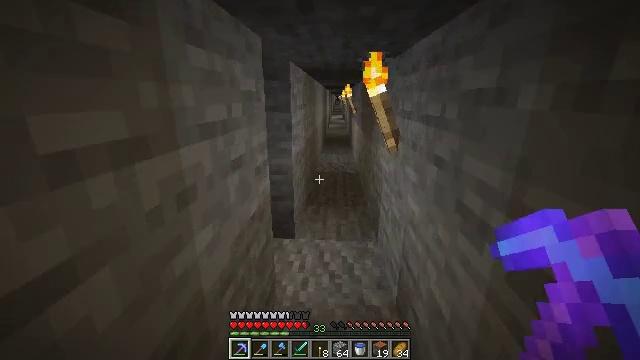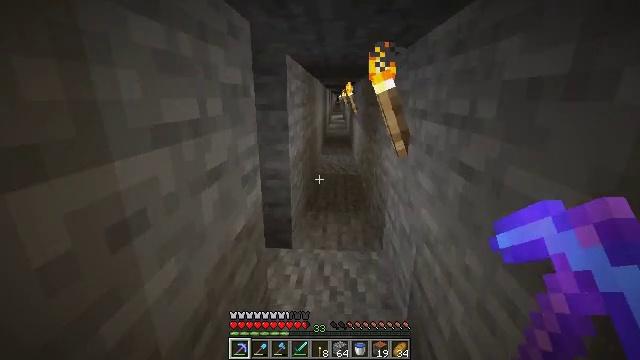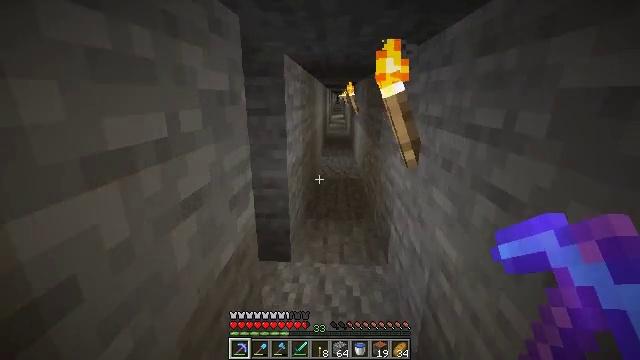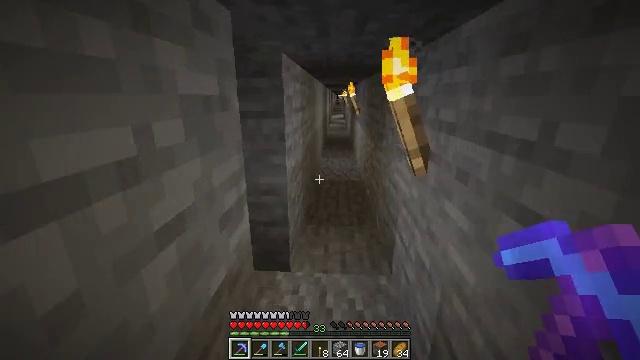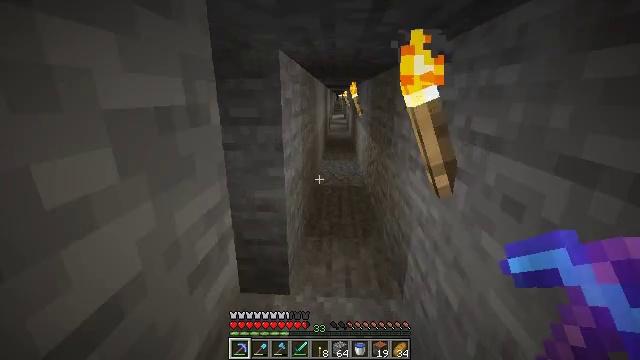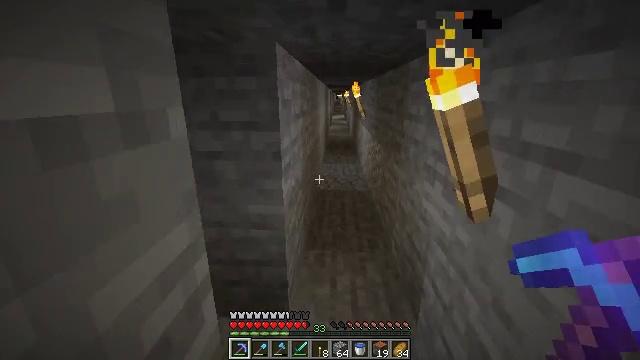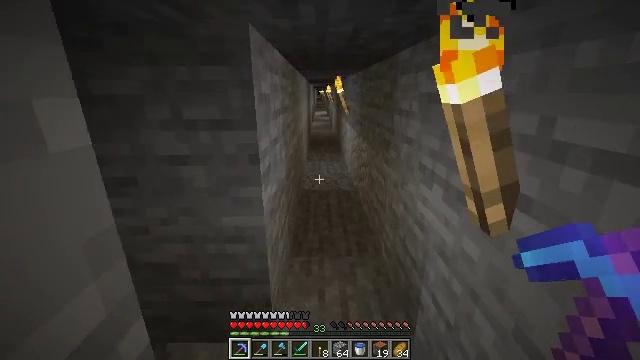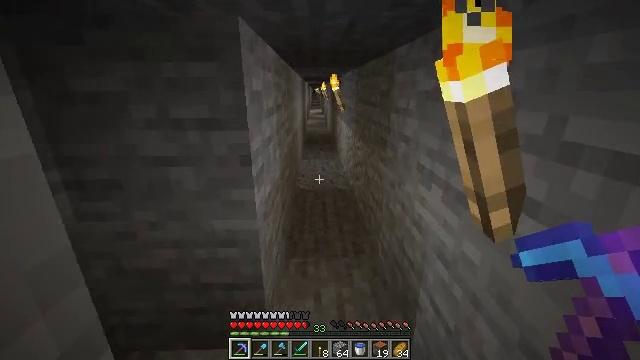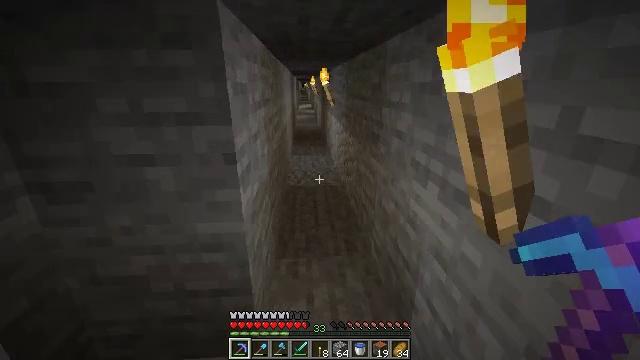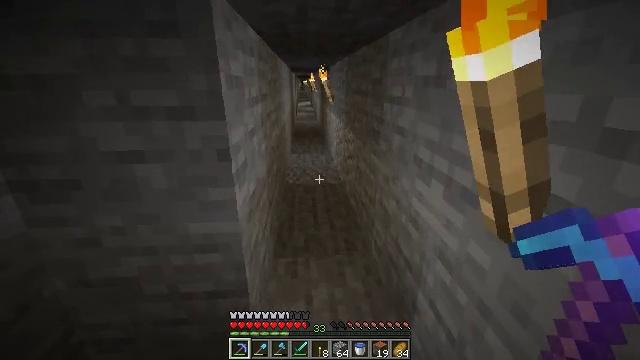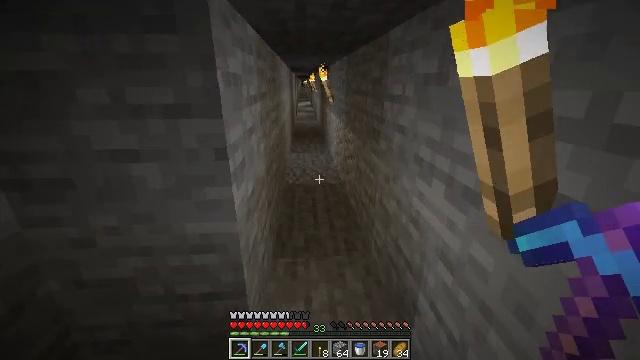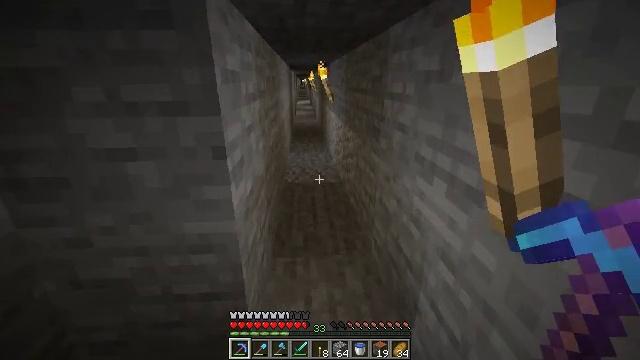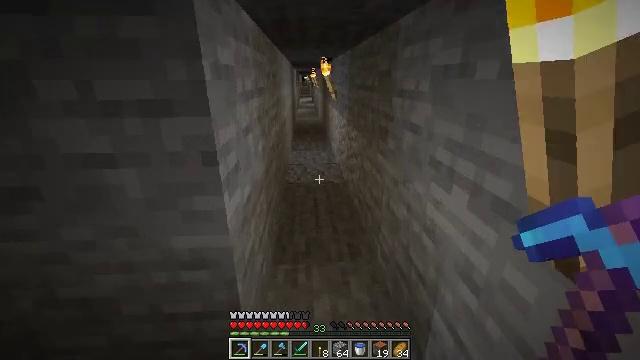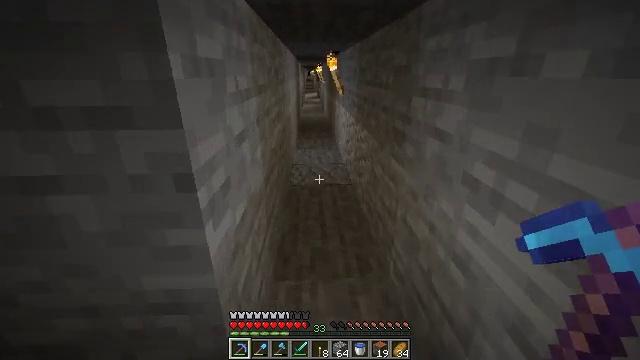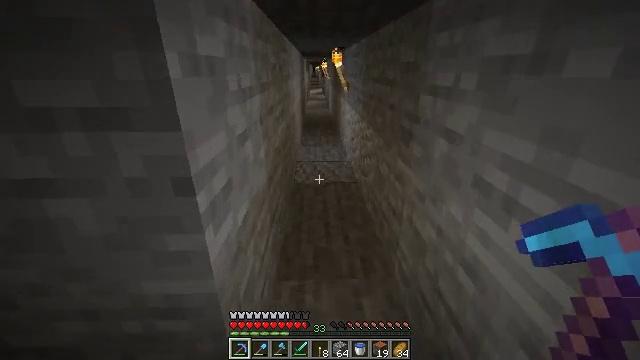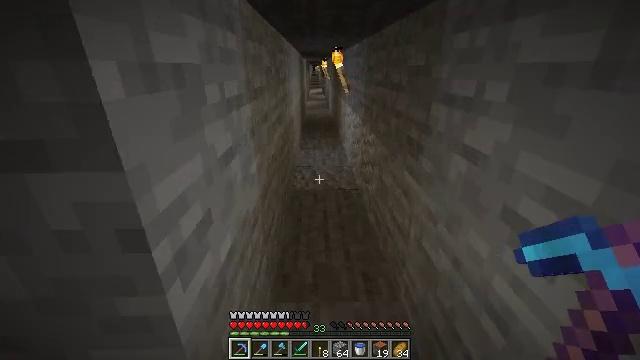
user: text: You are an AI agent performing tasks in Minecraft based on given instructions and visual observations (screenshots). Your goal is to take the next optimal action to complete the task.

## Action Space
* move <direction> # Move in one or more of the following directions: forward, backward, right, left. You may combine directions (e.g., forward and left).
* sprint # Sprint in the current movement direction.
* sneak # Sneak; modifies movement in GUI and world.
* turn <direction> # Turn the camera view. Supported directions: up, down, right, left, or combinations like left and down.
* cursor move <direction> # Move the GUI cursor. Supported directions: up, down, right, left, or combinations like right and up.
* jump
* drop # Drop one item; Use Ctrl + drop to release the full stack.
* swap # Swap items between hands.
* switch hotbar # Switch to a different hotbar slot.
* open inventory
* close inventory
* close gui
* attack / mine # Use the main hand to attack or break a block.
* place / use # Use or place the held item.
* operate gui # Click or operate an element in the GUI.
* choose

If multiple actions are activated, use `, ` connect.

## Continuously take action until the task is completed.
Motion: motion action
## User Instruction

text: Make a redstone torch on the crafting table.
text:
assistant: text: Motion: move forward
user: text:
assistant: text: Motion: move forward
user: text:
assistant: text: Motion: move forward
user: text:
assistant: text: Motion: move forward
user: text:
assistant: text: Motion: move forward
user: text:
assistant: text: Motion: move forward, turn right
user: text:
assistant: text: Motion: turn right
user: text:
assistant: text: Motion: turn right and down
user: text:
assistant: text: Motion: no_op
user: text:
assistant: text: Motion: no_op
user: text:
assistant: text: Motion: move forward
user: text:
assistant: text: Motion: move forward
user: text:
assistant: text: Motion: move forward, turn left
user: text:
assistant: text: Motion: move forward, turn left
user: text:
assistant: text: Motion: move forward
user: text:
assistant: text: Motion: move forward
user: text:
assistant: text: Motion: move forward
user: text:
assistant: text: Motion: move forward
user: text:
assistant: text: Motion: open inventory
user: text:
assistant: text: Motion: open inventory
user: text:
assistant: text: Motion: open inventory
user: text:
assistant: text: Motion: no_op
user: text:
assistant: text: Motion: no_op
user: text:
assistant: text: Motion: no_op
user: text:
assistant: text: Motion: no_op
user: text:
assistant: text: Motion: no_op
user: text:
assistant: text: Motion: no_op
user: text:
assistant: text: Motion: cursor move right
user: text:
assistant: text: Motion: cursor move right
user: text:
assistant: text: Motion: no_op